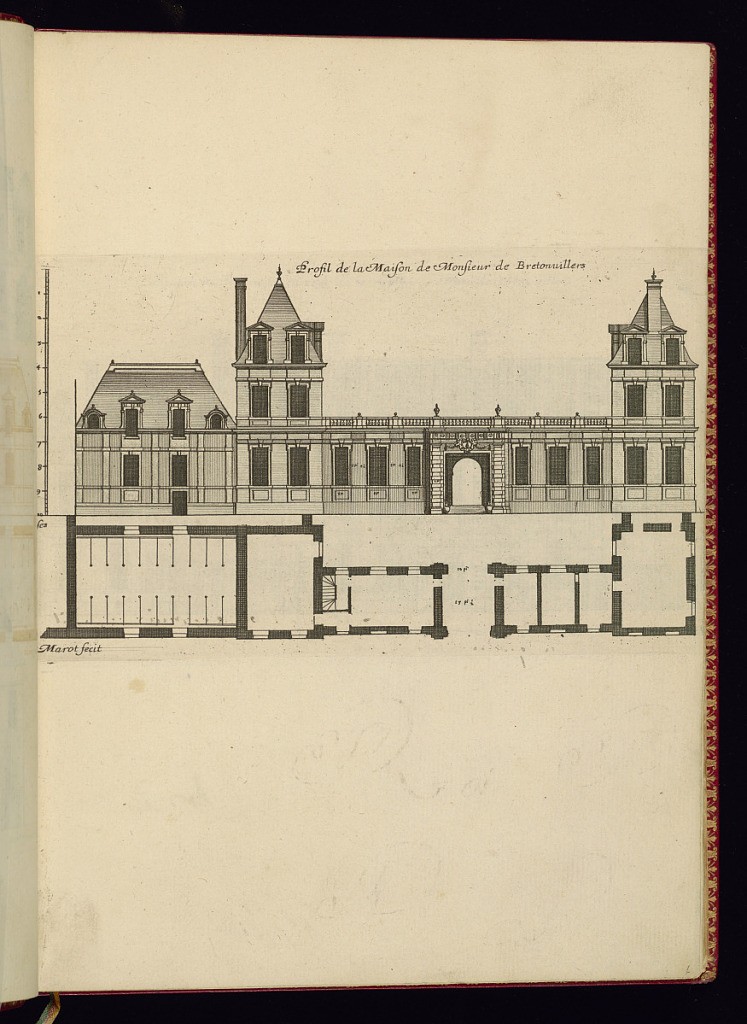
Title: Profil de la Maison de Monsieur de Bretonvillers
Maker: Jean Marot, French, 1619 - 1679
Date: ca.1635–ca.1660
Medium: Etching on laid paper
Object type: Print
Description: Architectural elevation and floorplan for a large house. A scale to the left. The plate is signed.